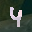
Label: 4